Brain MRI, t1w sequence, axial 2D slice.
Patient: age 35, sex M, weight 95 kg, height 1.95 m
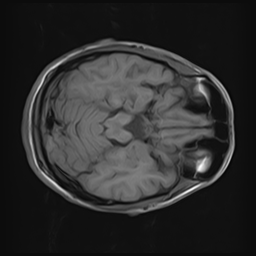